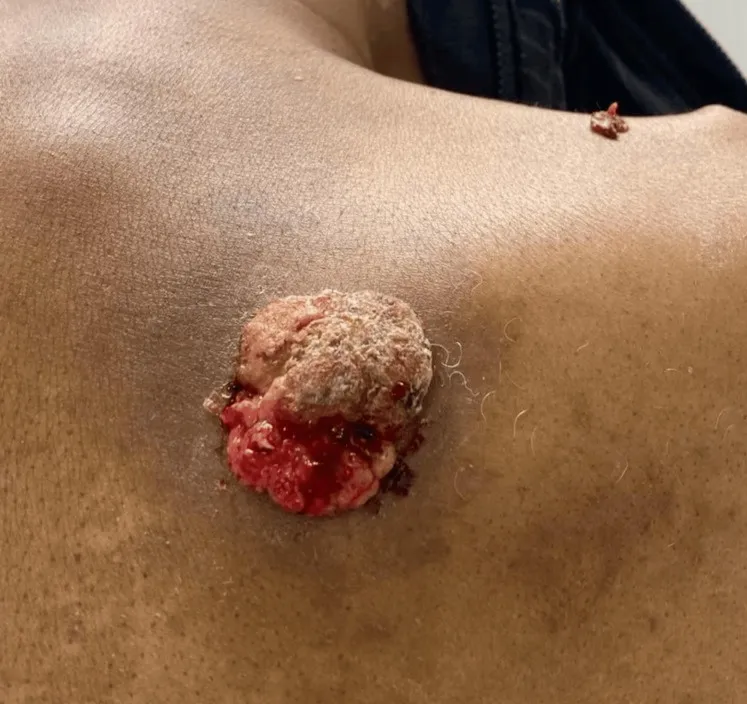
Pre-operative sebaceous neoplasm on right upper back taken at time of initial biopsy.
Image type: medical_photograph (other_medical_photograph)